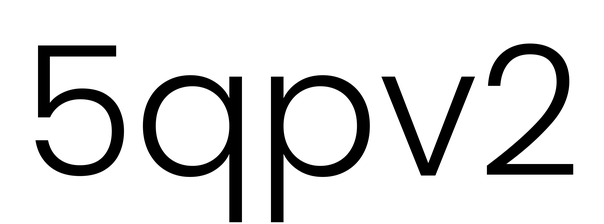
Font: Poppins-Light